Question: I write in C# UWP. 'ScrollBar' Styling doesn't work, but some 'ScrollViewer' Styling is good.

My code behind:
'''
Style ScrollBarStyle = new Style(typeof(ScrollBar));
ScrollBarStyle.Setters.Add(new Setter(ScrollBar.BackgroundProperty, new SolidColorBrush(Colors.Blue)));
Style ScrollViewerStyle = new Style(typeof(ScrollViewer));
ScrollViewerStyle.Setters.Add(new Setter(ScrollViewer.BackgroundProperty, new SolidColorBrush(Colors.Blue)));
Application.Current.Resources.Add(typeof(ScrollViewer), ScrollViewerStyle);
Application.Current.Resources.Add(typeof(ScrollBar), ScrollBarStyle);
'''
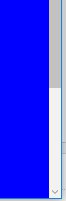
Answer: > I write in C# UWP. ScrollBar Style is not work, but some style ScrollViewer Style is good .
The color of 'ScrollBar' background is 'Transparent' in the default style. And the 'ScrollBar' background color will be covered by root 'Grid'. So you just need to change the background color of the root grid in order to change 'ScrollBar' background color.
'''
<SolidColorBrush x:Key="ScrollBarBackgroundBrush" Color="Red" />
<SolidColorBrush x:Key="ScrollBarPanningBackgroundBrush" Color="Blue" />
<Style TargetType="ScrollBar">
<Setter Property="MinWidth" Value="7" />
<Setter Property="MinHeight" Value="7" />
<Setter Property="Background" Value="Transparent" />
<Setter Property="Foreground" Value="Transparent" />
<Setter Property="BorderBrush" Value="Transparent" />
<Setter Property="IsTabStop" Value="False" />
<Setter Property="Template">
<Setter.Value>
<ControlTemplate TargetType="ScrollBar">
<Grid x:Name="Root" Background="{StaticResource ScrollBarBackgroundBrush}">
<Grid x:Name="HorizontalPanningRoot" MinWidth="53">
<Rectangle
x:Name="HorizontalPanningThumb"
Height="2.4"
MinWidth="7"
HorizontalAlignment="Left"
AutomationProperties.AccessibilityView="Raw"
Fill="{StaticResource ScrollBarPanningBackgroundBrush}" />
</Grid>
<Grid x:Name="VerticalPanningRoot" MinHeight="53">
<Rectangle
x:Name="VerticalPanningThumb"
Width="2.4"
MinHeight="7"
VerticalAlignment="Top"
AutomationProperties.AccessibilityView="Raw"
Fill="{StaticResource ScrollBarPanningBackgroundBrush}" />
</Grid>
<VisualStateManager.VisualStateGroups>
<VisualStateGroup x:Name="CommonStates">
<VisualState x:Name="Normal" />
<VisualState x:Name="PointerOver" />
<VisualState x:Name="Disabled">
<Storyboard>
<DoubleAnimation
Storyboard.TargetName="Root"
Storyboard.TargetProperty="Opacity"
To="0.5"
Duration="0" />
</Storyboard>
</VisualState>
</VisualStateGroup>
<VisualStateGroup x:Name="ScrollingIndicatorStates">
<VisualState x:Name="TouchIndicator">
<Storyboard>
<FadeInThemeAnimation Storyboard.TargetName="HorizontalPanningRoot" />
<FadeInThemeAnimation Storyboard.TargetName="VerticalPanningRoot" />
</Storyboard>
</VisualState>
<VisualState x:Name="MouseIndicator" />
<VisualState x:Name="NoIndicator">
<Storyboard>
<FadeOutThemeAnimation BeginTime="0" Storyboard.TargetName="HorizontalPanningRoot" />
<FadeOutThemeAnimation BeginTime="0" Storyboard.TargetName="VerticalPanningRoot" />
</Storyboard>
</VisualState>
</VisualStateGroup>
</VisualStateManager.VisualStateGroups>
</Grid>
</ControlTemplate>
</Setter.Value>
</Setter>
</Style>
'''
Set the root grid background color red.
<URL>